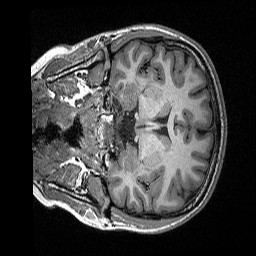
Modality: T1w
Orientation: coronal
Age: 20
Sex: female
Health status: healthy
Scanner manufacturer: siemens
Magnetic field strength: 3 T
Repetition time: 2.3 s
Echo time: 0.00298 s